Field crop: maize
Growth stage: 2
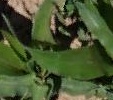
Species: maize